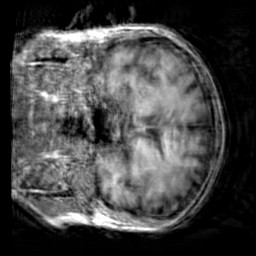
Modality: T1w
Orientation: coronal
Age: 54
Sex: male
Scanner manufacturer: siemens
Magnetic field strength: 3 T
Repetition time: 2.3 s
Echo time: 0.00303 s